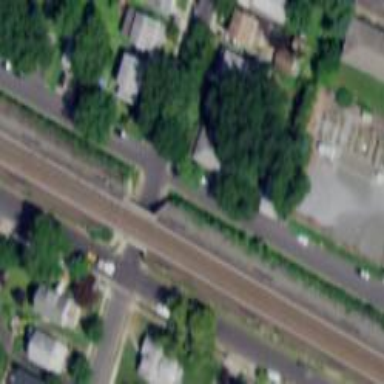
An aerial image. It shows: Residential road.